Field crop: maize
Growth stage: 1
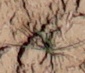
Species: lolium